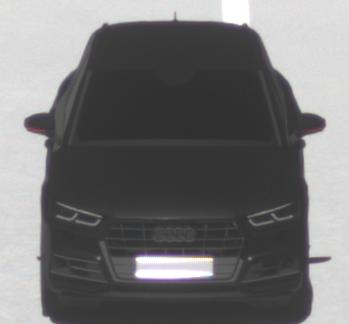
Make: Audi
Model: Q5 45 TFSI
Detailed model: Q5 (FY)
Model produced from: 2019/01
Model produced until: 2019/05
Doors: 5
Color: black
Road condition: dry road
Daytime: midday
Contrast: medium contrast